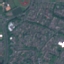
Land use / land cover class: Residential